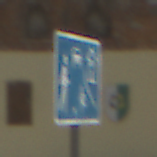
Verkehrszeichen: BeginnVerkehrsberuhigterBereich
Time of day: Midday
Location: Outdoor (Suburban)
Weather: PartlyCloudy
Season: NotSpecified
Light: Natural